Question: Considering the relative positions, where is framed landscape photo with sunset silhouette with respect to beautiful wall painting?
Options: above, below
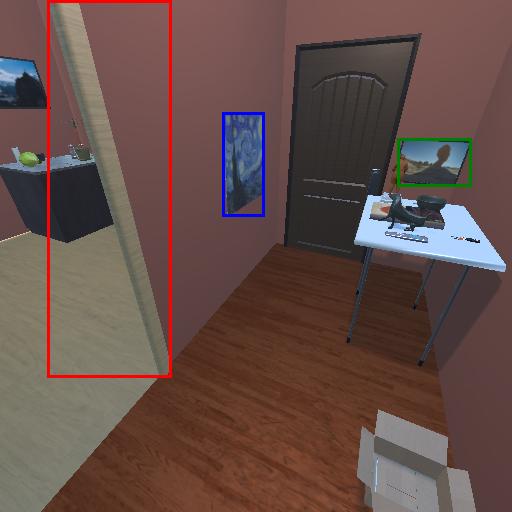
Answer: above